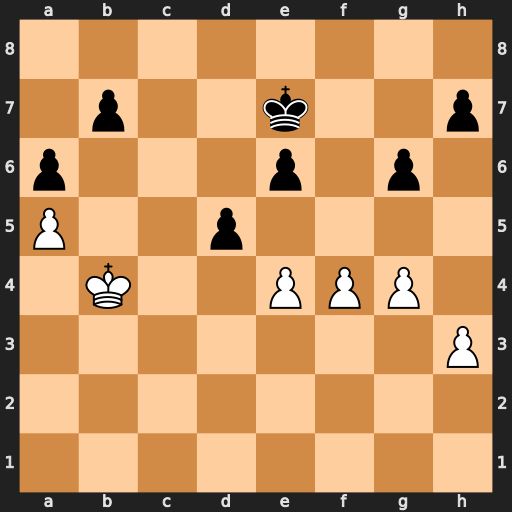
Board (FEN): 8/1p2k2p/p3p1p1/P2p4/1K2PPP1/7P/8/8
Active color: w
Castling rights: -
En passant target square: -
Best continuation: exd5 exd5 Kc5 Ke6 h4 h5 g5 Kf5 Kxd5 Kxf4 Ke6